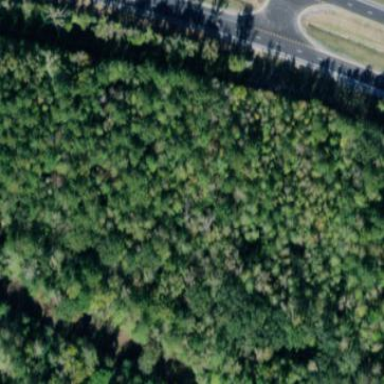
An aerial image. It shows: Beautiful woodland area.